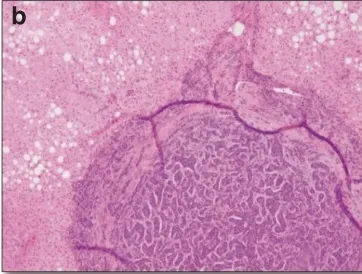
H + E stain of liver metastasis at 10x power.
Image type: pathology (h&e)